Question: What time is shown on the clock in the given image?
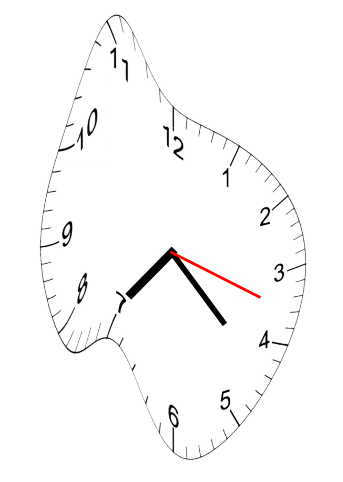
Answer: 07:22:18